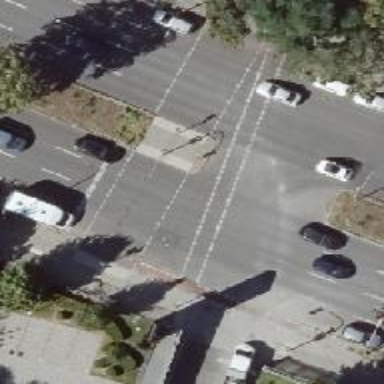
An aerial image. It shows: Asphalt footway with crossing equipped with traffic signals.